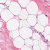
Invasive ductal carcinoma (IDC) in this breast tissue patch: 0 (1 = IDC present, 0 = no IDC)